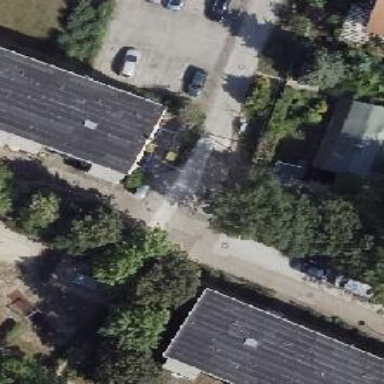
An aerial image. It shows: Residential road paved with concrete.